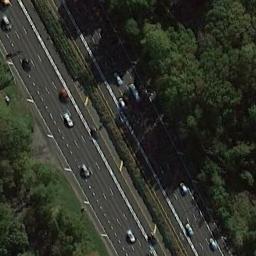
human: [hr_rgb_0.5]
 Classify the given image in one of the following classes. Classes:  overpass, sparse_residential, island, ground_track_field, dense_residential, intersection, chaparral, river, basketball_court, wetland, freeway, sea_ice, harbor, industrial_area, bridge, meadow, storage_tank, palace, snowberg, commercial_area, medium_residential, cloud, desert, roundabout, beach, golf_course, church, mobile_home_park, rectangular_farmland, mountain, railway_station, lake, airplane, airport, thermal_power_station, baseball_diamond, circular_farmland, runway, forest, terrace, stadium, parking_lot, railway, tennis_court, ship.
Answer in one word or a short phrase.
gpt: freeway